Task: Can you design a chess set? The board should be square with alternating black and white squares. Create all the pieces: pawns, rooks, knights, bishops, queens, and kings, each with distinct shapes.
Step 3515:
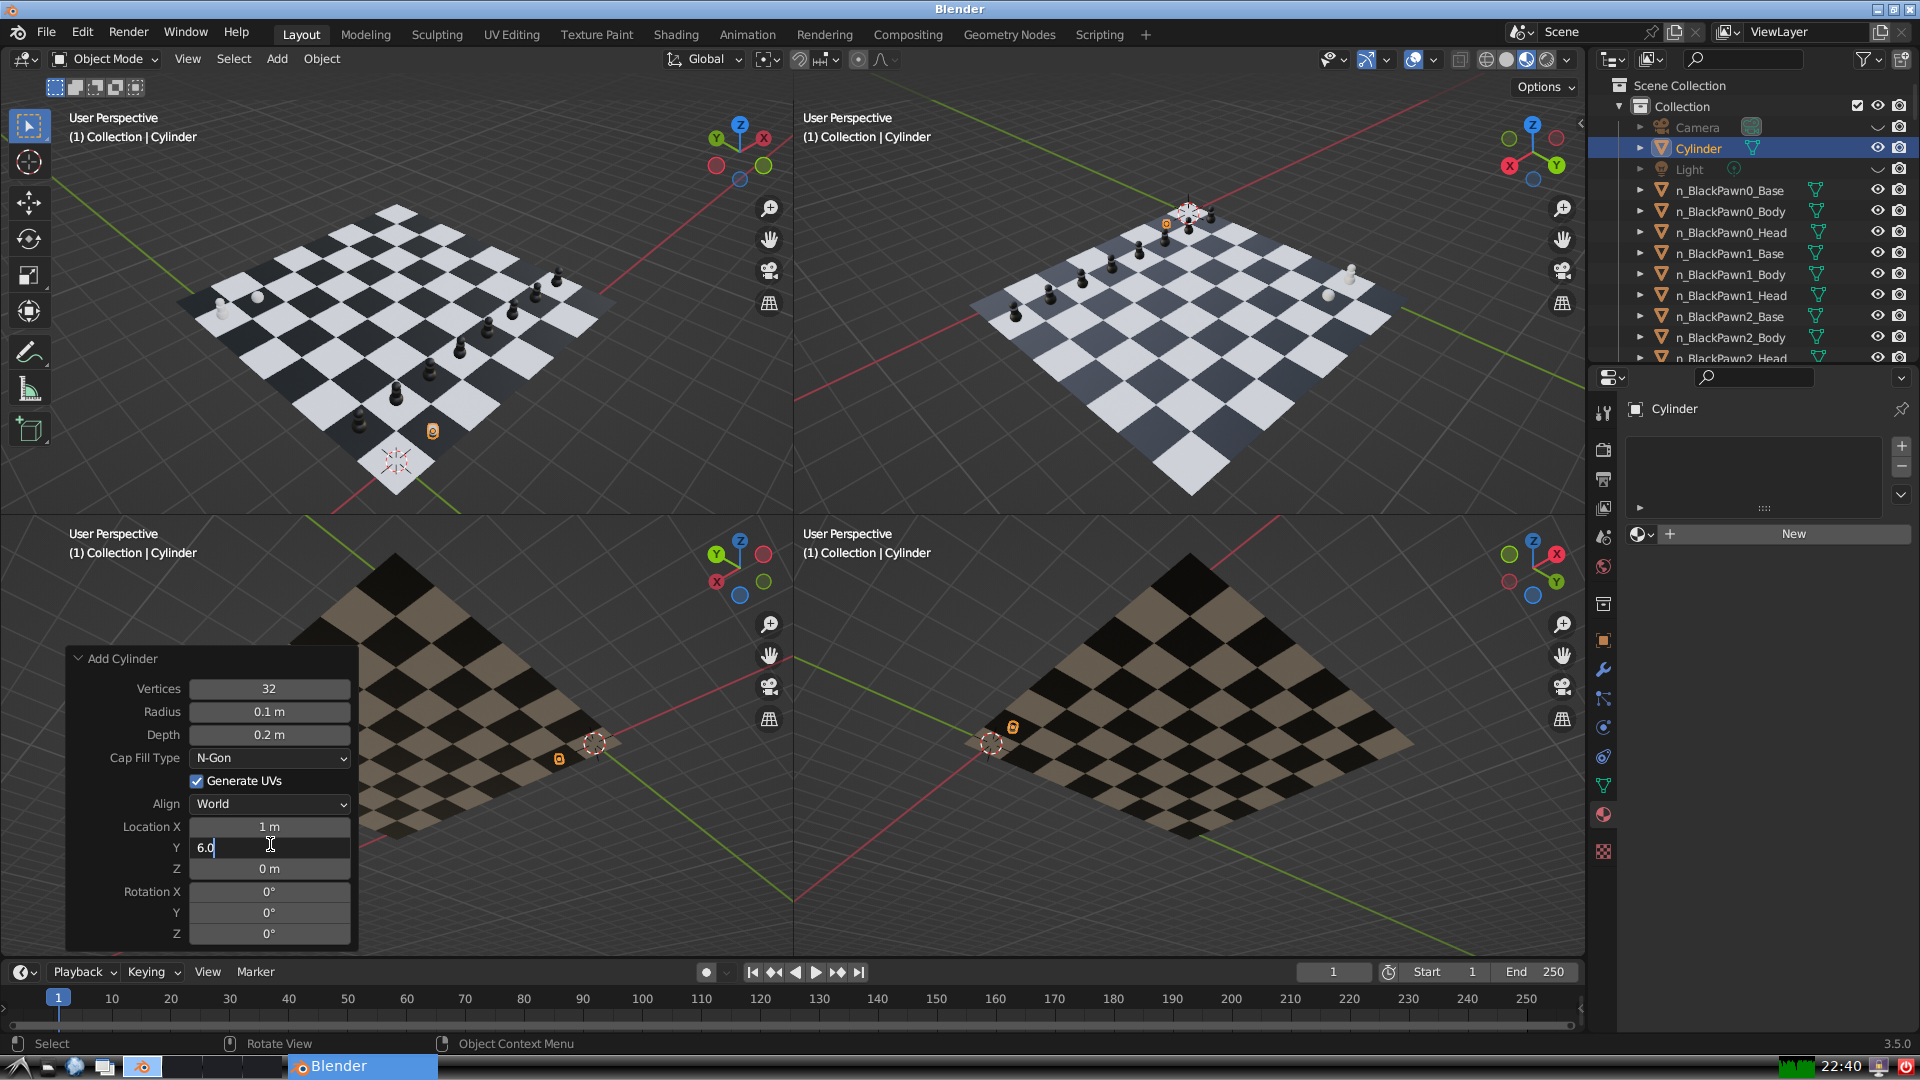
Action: {"key_press": ['Return']}